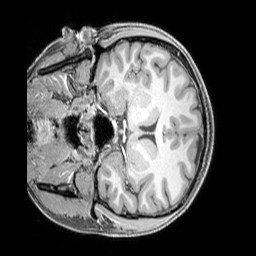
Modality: T1w
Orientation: coronal
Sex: female
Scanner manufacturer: siemens
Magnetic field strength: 3 T
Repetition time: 2.3 s
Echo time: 0.00226 s